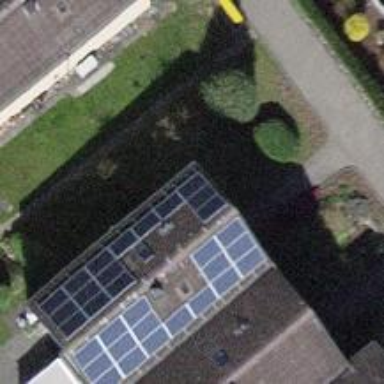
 consisting of solar photovoltaic panels."